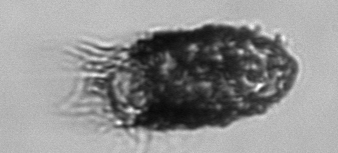
Label: Stenosemella_pacifica